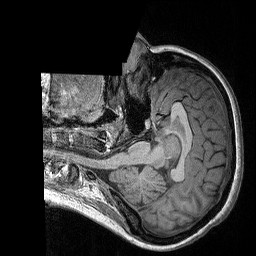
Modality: T1w
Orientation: axial
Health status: ill
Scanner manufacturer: siemens
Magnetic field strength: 3 T
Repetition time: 2.3 s
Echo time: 0.00298 s